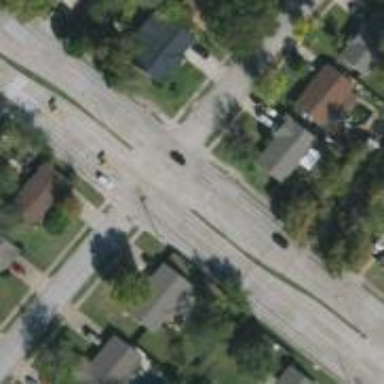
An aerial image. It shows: Secondary road.